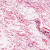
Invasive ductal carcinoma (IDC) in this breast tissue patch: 0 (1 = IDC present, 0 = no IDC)